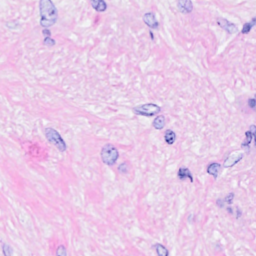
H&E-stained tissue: Breast